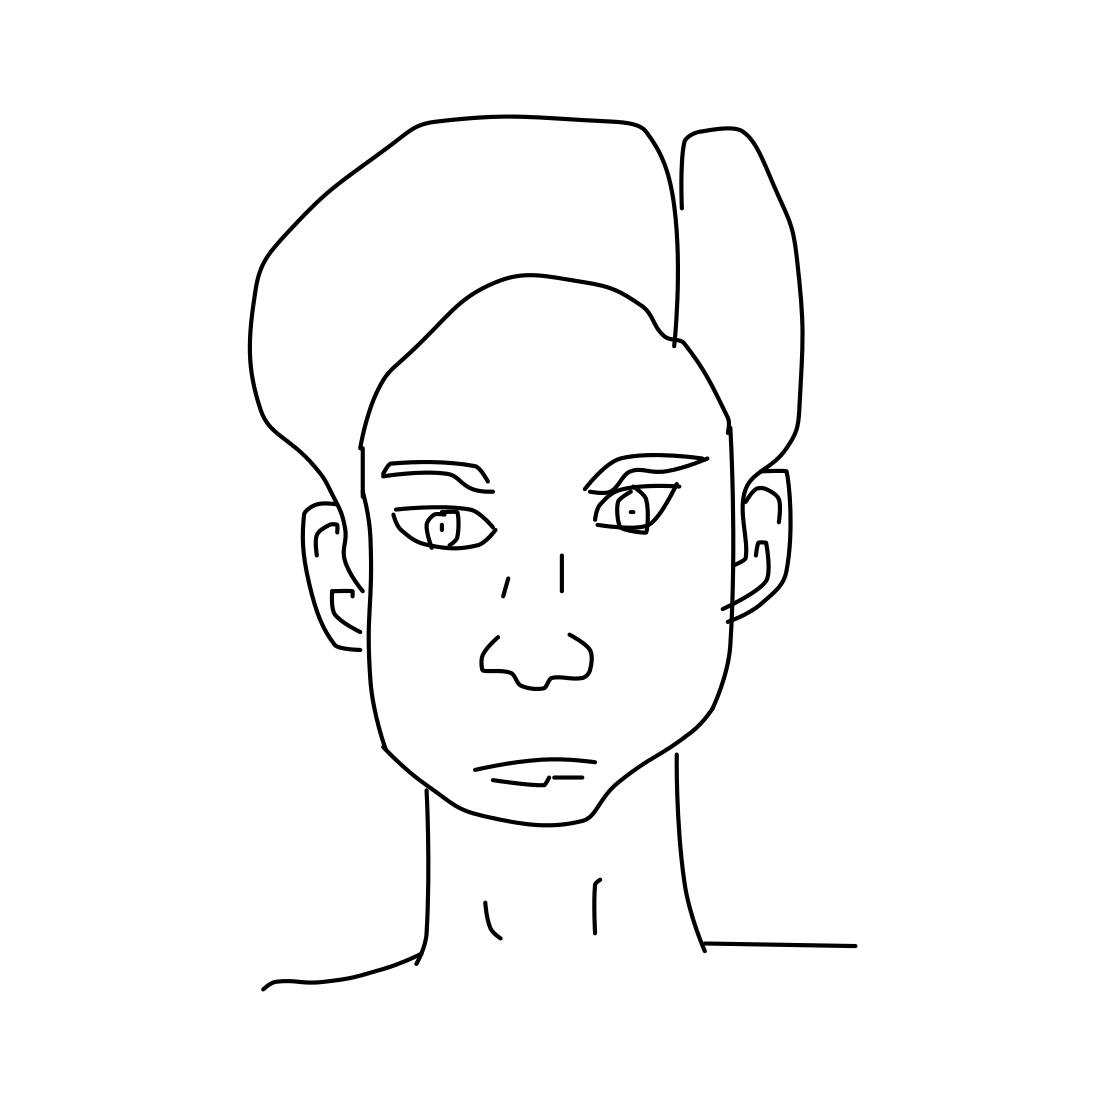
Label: head